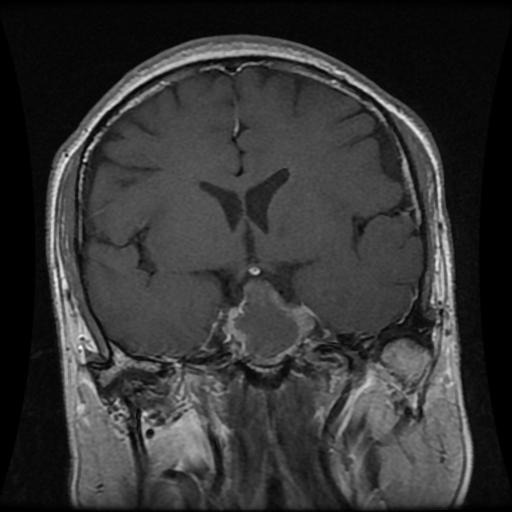
Label: pituitary